Question: <URL> hosts all required files. I'll first explain what I'm doing here.
# Objective
The program should read two separate strings of various lengths, less than 200, terminated by a newline character. After reading the strings, search if either of the two string is a sub-string of another. In case that both of them are the same; return true.
## Return values
- 'TRUE'- 'FALSE'
# Procedure
What I'm doing in my program is:
1. Read the strings into variables STR1 and STR2 by calling the procedure READ_STR. The procedure returns the length of strings in BX. I'm storing the length of first string in another variable L1 of type DW.
2. Compare the length of second string (now in BX) with L1. If both are equal, set CX to 1 Else set CX = abs.( BX - L1 ) | Absolute of BX - L1. This is to set how many times can a smaller string be iterated inside the larger one. Set the DI to point to the longer string.
3. Set L1 to be the length of smaller string.
4. Set DX as 0. Start a loop with the value of CX as set above.
5. Add DX to DI and use CMPSB to compare the shorter string SI with longer one DI. Update CX to be L1 so that REPE CMPSB can work.
6. Increment DX if the search failed. Reset CX, DI and SI. Start from step 4 after decrementing CX by 1 (done by using the LOOP operation).
## Some outputs

There is an extra line in the third output because of the <URL> failed.
'''
NEWLINE
CALL DISP_STR
'''
# Code
### PROG.ASM
'''
TITLE Assignment: Read two strings and ...
.MODEL SMALL
SAVE_REG MACRO REGS
IRP D, <REGS>
PUSH D
ENDM
ENDM
LOAD_REG MACRO REGS
IRP D, <REGS>
POP D
ENDM
ENDM
END_DOS MACRO
MOV AH, 76
INT 21H
ENDM
NEWLINE MACRO
SAVE_REG <AX, DX>
MOV AH, 2
MOV DL, 0AH
INT 21H
MOV DL, 0DH
INT 21H
LOAD_REG <DX, AX>
ENDM
.STACK 100H
.DATA
STR1 DB 200 DUP(65)
STR2 DB 200 DUP(0)
PROMPT DB "Enter string "
NUM DB "1: $"
L1 DW 0
UNEQL DB "No substring found$"
EQUAL DB "Substring was found$"
.CODE
MAIN PROC
MOV AX, @DATA
MOV DS, AX
MOV ES, AX
MOV AH, 9
LEA DX, PROMPT
INT 21H
LEA DI, STR1
CALL READ_STR
MOV L1, BX
NEWLINE
MOV NUM, '2'
INT 21H
CALL READ_STR
LEA SI, STR1
LEA DI, STR2 ; DI stores the longer string
CMP L1, BX
JE EQL
CMP L1, BX
JG INV
MOV CX, BX
SUB CX, L1
JMP COMPARE
INV:
MOV CX, L1
SUB CX, BX
MOV L1, BX
LEA SI, STR2
LEA DI, STR1 ; DI stores longer string
NEWLINE
CALL DISP_STR
JMP COMPARE
EQL:
MOV CX, 1
COMPARE:
XOR DX, DX
TOP:
SAVE_REG <DI, SI>
ADD DI, DX
PUSH CX
MOV CX, L1
REPE CMPSB
JCXZ FOUND
INC DX
POP CX
LOAD_REG <SI, DI>
LOOP TOP
NOT_FOUND:
NEWLINE
LEA DX, UNEQL
MOV AH, 9
INT 21H
END_DOS
FOUND:
POP CX
LOAD_REG <SI, DI>
NEWLINE
LEA DX, EQUAL
MOV AH, 9
INT 21H
END_DOS
MAIN ENDP
INCLUDE READSTR.ASM
INCLUDE DISPSTR.ASM
END MAIN
'''
### DISPSTR.ASM
'''
DISP_STR PROC
SAVE_REG <AX, CX, DX, SI>
MOV CX, BX
CLD
MOV AH, 2
DISP_LOOP:
LODSB
MOV DL, AL
INT 21H
LOOP DISP_LOOP
LOAD_REG <SI, DX, CX, AX>
RET
DISP_STR ENDP
'''
### READSTR.ASM
'''
READ_STR PROC
SAVE_REG <AX, DI>
XOR BX, BX
CLD
MOV AH, 1
INT 21H
WHILE_LOOP:
CMP AL, 0DH
JE END_WHILE
CMP AL, 08H
JNE STORAGE
DEC BX
DEC DI
JMP NEXT
STORAGE:
STOSB
INC BX
NEXT:
INT 21H
JMP WHILE_LOOP
END_WHILE:
LOAD_REG <DI, AX>
RET
READ_STR ENDP
'''
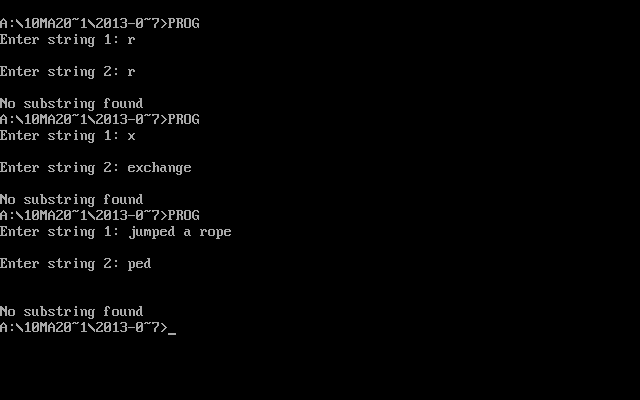
Answer: You should learn to use a debugger so you can fix your code yourself.
Anyway, from a quick glance, the first obvious problem is that when you use 'READ_STR' to read the second string you don't set up 'DI' to point at 'STR2'. As such, since 'READ_STR' preserves 'DI', the second string will be read into 'STR1' too, overwriting the first. Solution: move the 'LEA DI, STR2' on <URL>. If there are no other errors lurking, that should fix it.